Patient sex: M
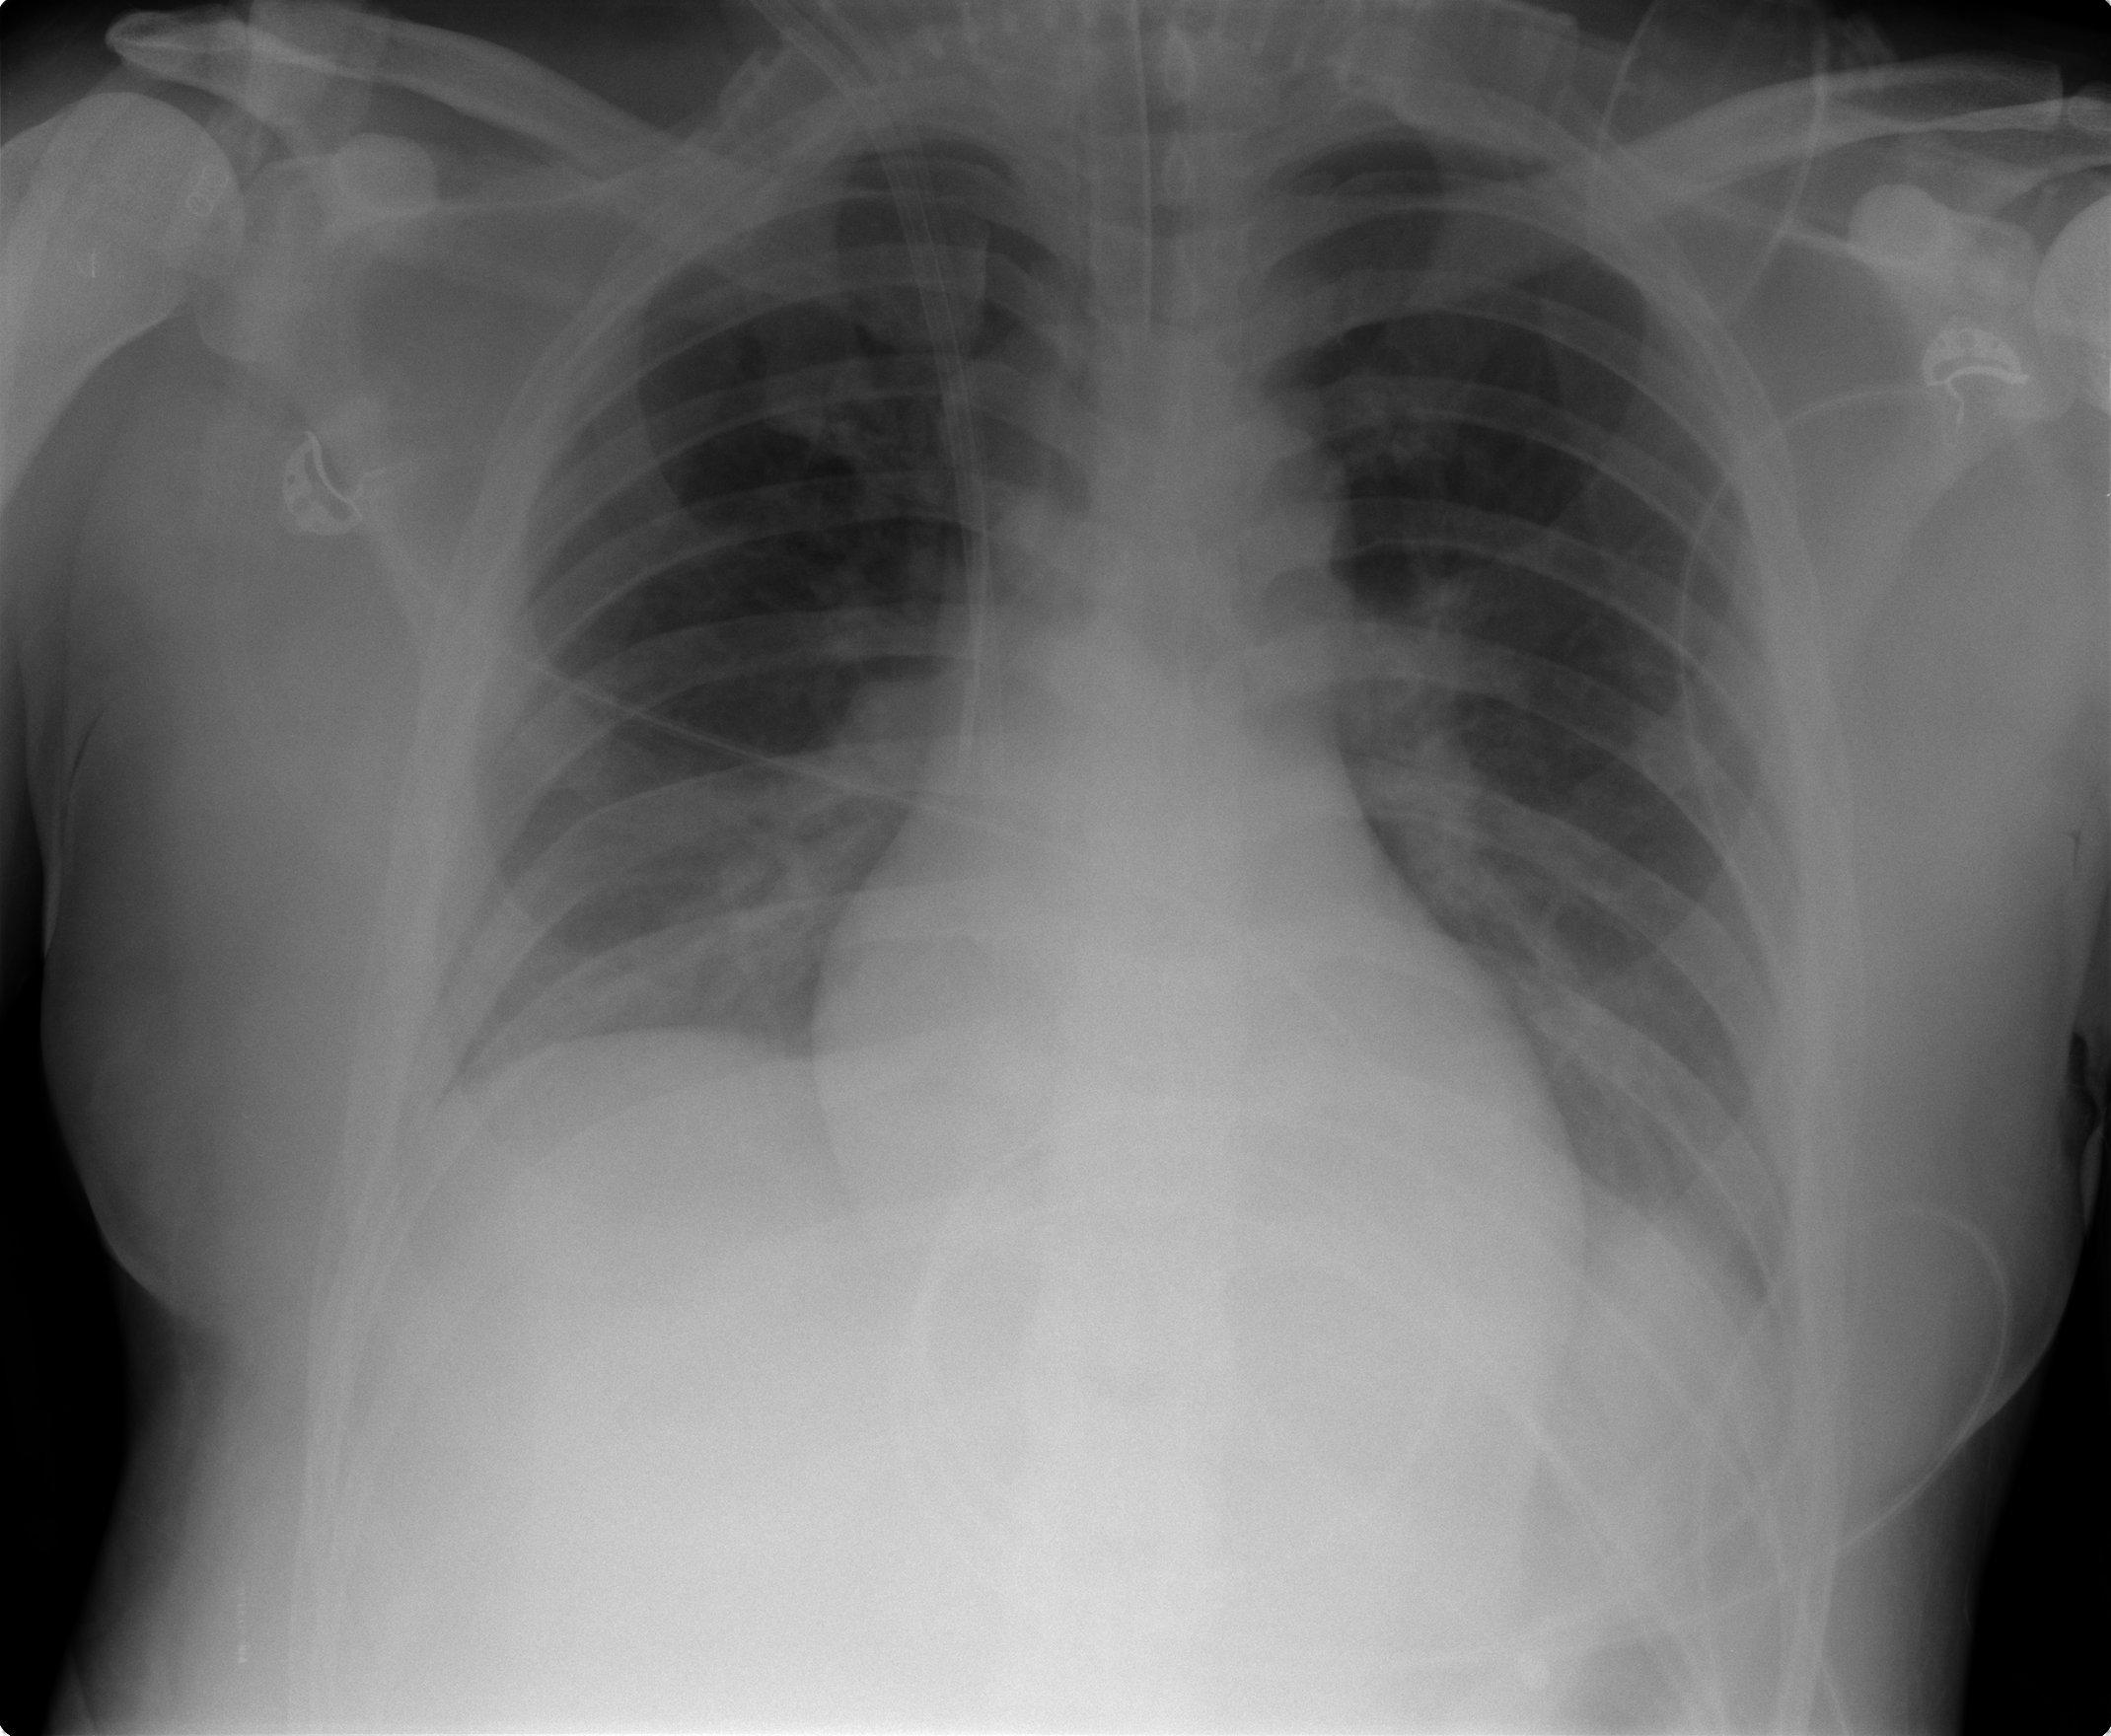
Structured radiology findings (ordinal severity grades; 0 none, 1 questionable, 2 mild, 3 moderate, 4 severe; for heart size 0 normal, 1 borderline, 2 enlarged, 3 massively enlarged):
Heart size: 0
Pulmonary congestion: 1
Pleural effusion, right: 1
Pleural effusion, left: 1
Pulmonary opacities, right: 1
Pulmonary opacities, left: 0
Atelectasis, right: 2
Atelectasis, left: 2